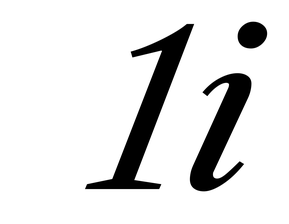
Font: LibreCaslonText-Italic_Italic